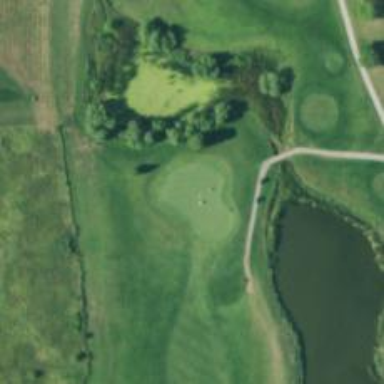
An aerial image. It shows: View of golf hole.